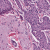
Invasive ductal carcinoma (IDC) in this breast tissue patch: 1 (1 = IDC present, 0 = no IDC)